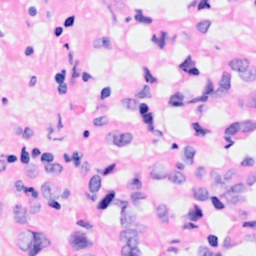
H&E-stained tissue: Breast